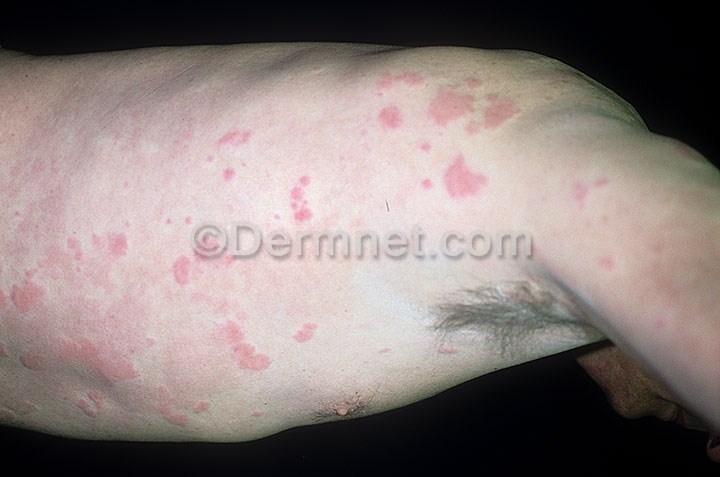
Disease: Urticaria Hives